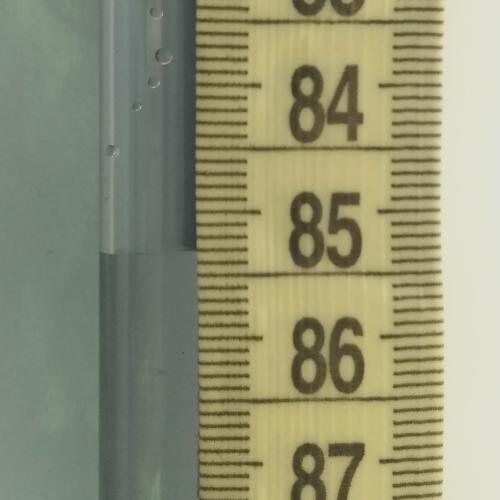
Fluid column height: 85.3 cm